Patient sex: M
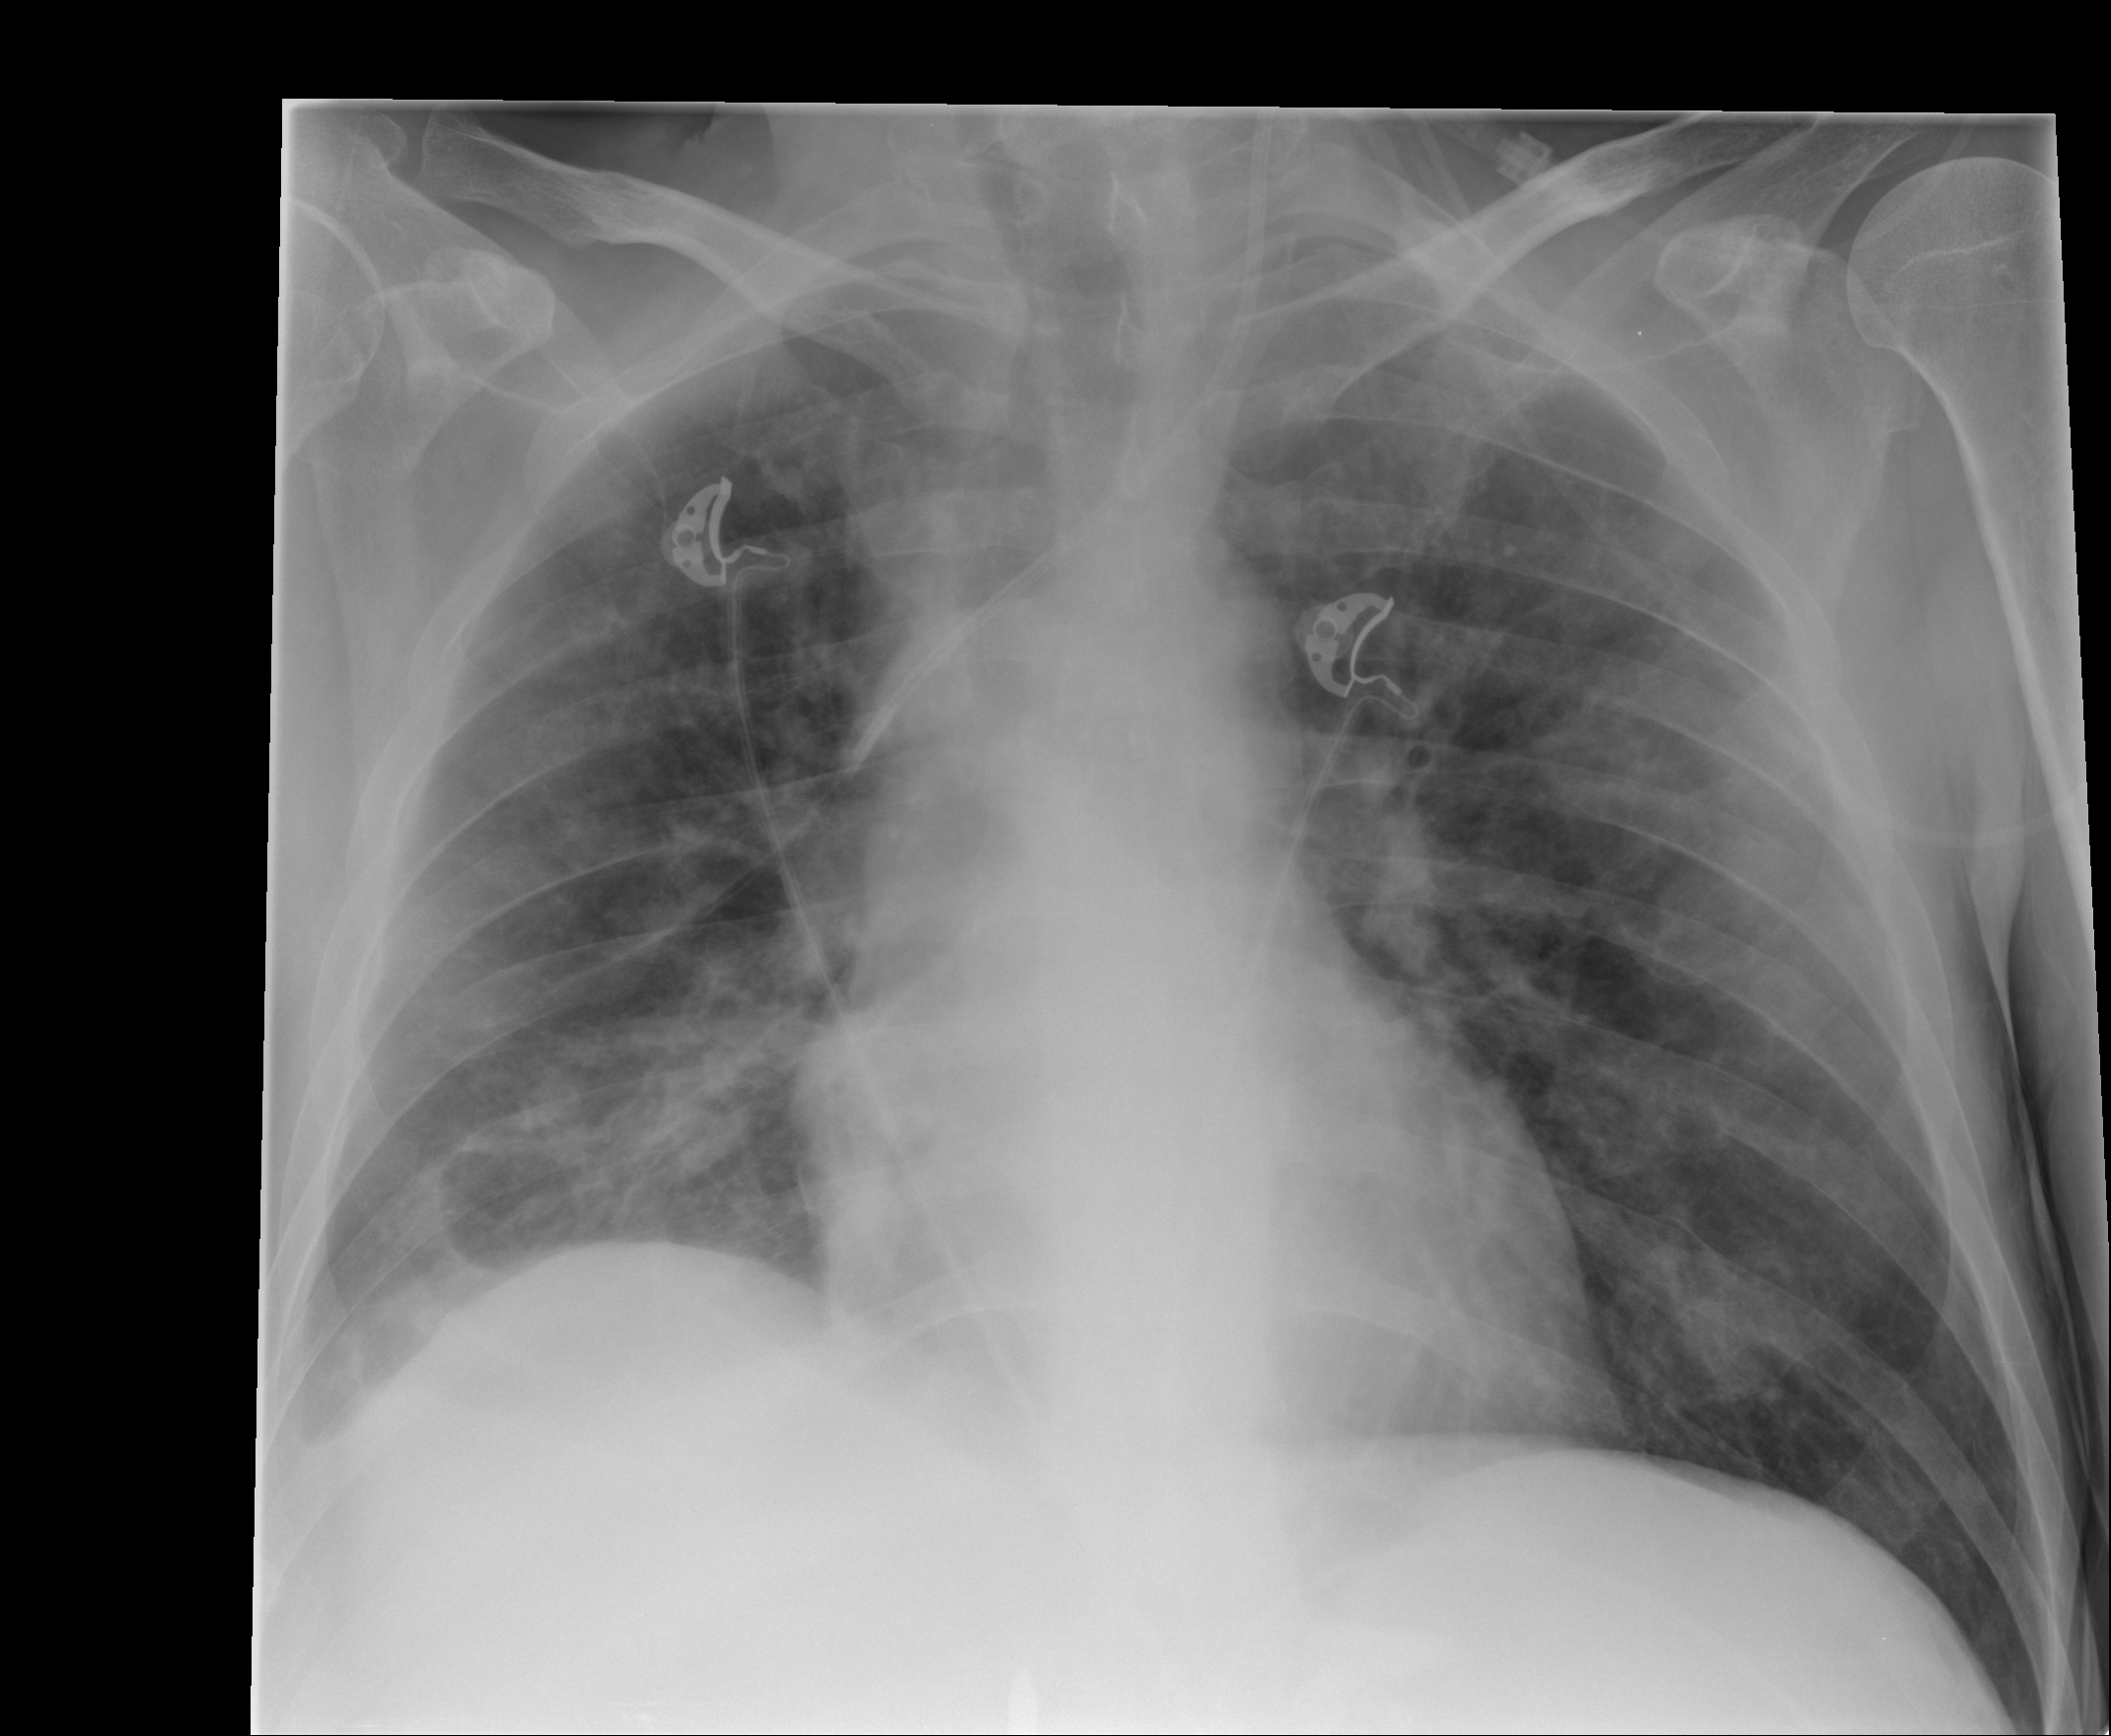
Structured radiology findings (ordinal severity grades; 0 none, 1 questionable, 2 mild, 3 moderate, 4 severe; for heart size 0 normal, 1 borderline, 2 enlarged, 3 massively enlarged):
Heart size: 0
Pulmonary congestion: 0
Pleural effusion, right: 1
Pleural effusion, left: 1
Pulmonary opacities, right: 2
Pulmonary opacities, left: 2
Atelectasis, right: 2
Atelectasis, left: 0